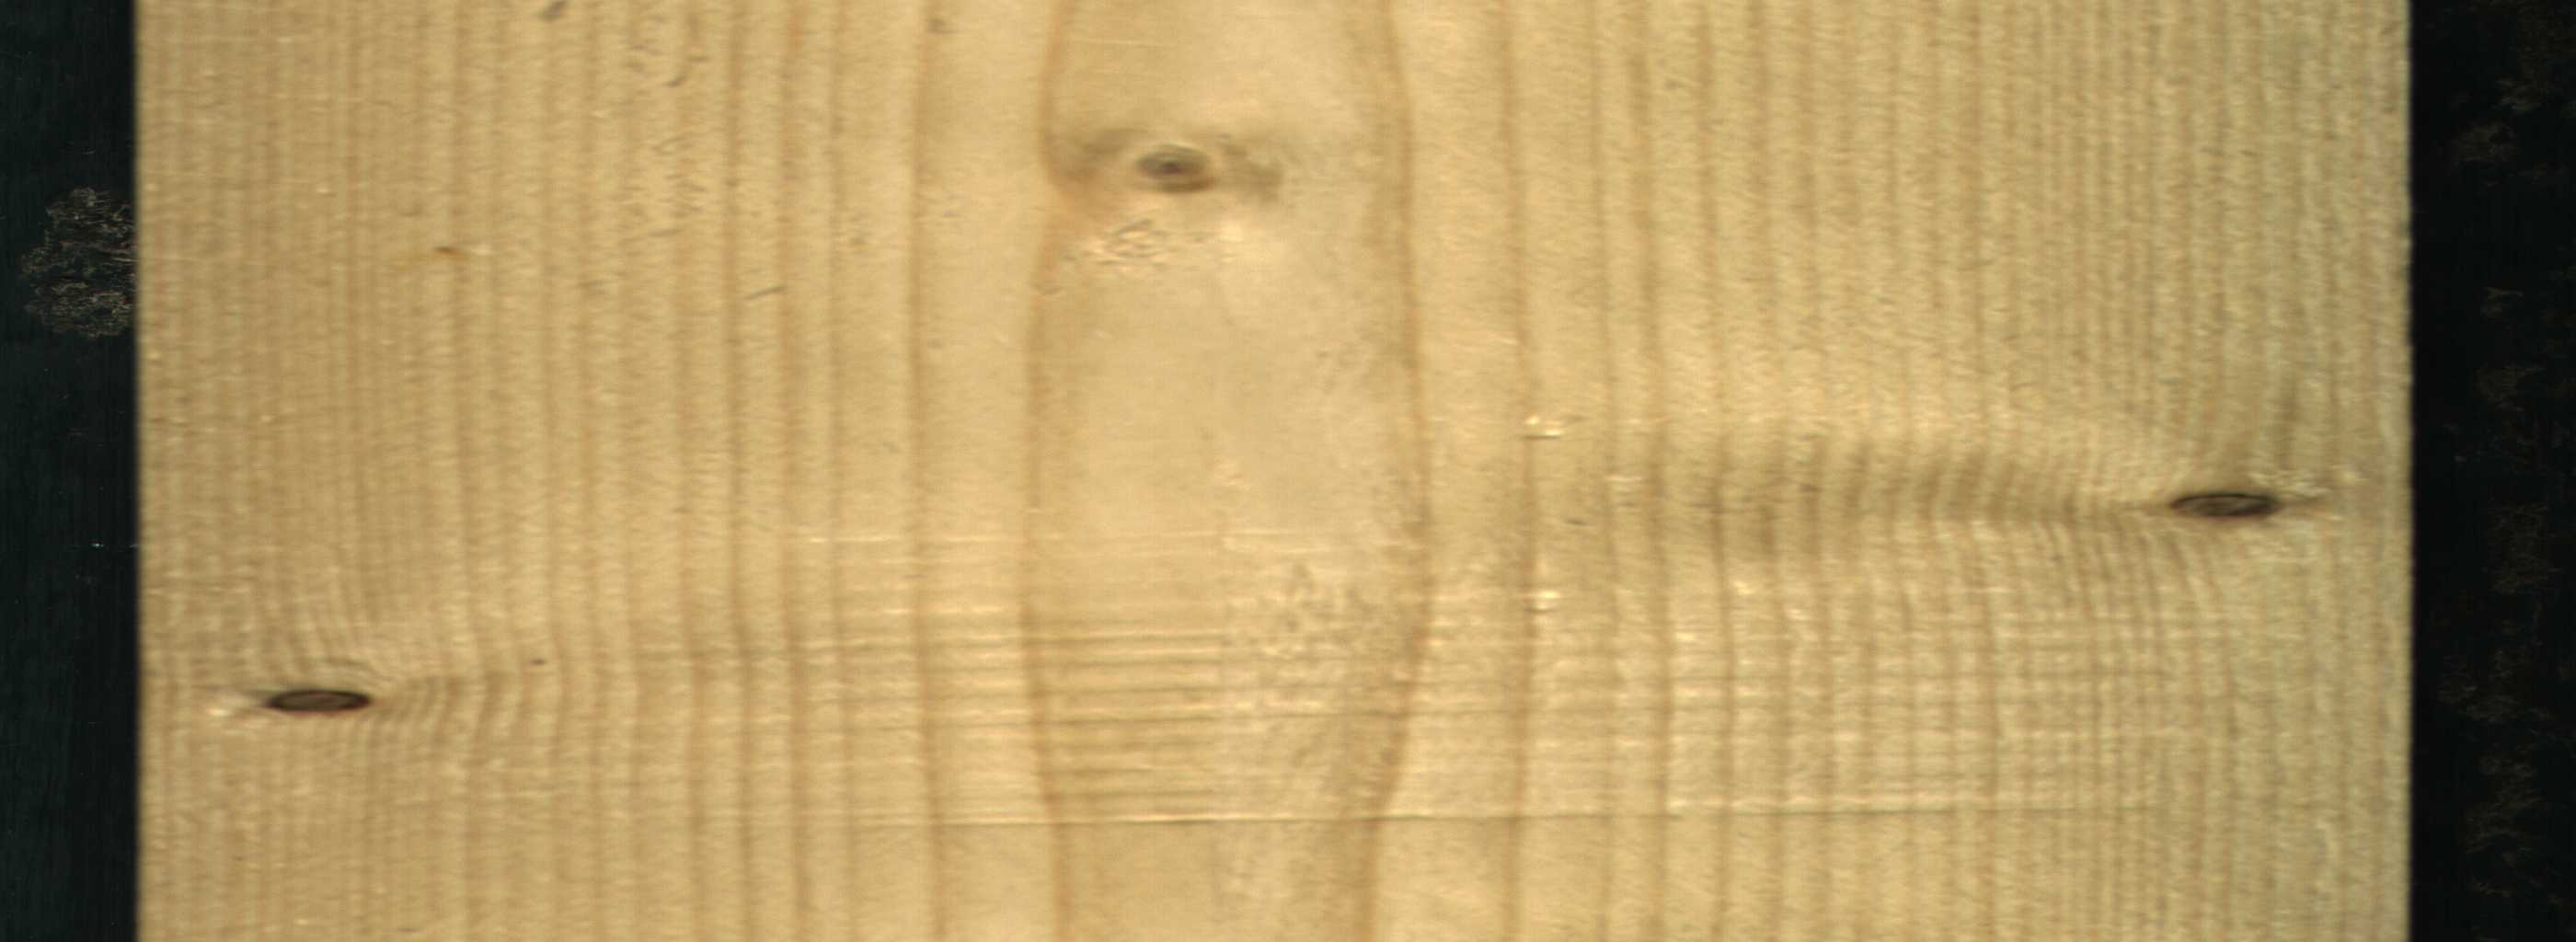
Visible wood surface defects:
Dead_Knot
Dead_Knot
Live_Knot